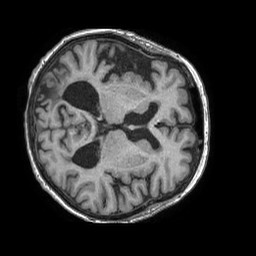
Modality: T1w
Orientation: axial
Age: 72
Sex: female
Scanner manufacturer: philips
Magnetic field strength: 1.5 T
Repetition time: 0.007733 s
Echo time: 0.003591 s